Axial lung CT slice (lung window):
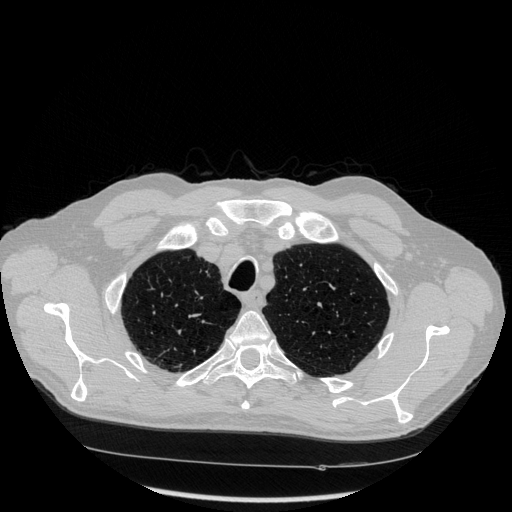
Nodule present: no